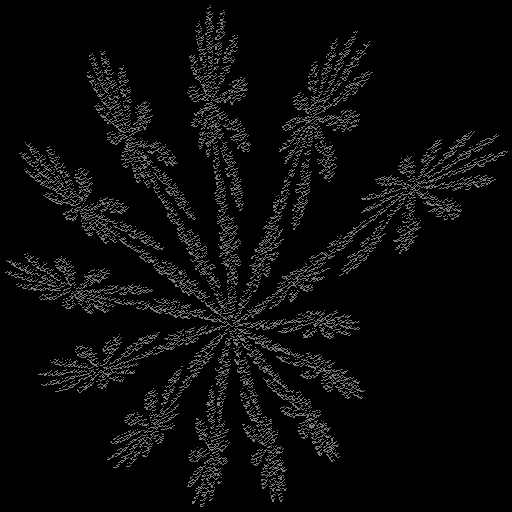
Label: swirl